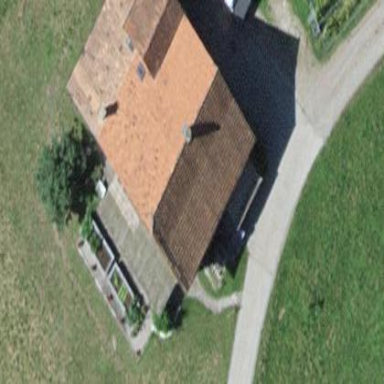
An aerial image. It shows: Farm building.